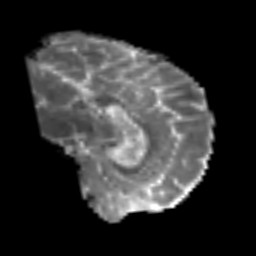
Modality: MD
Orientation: sagittal
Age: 54
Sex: male
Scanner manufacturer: siemens
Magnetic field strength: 3 T
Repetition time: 6.1 s
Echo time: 0.101 s